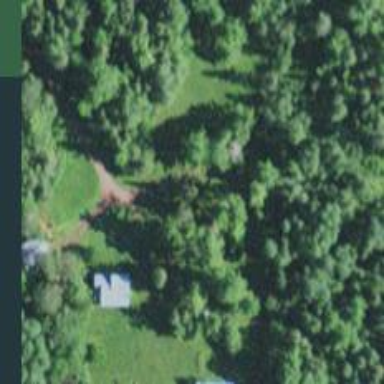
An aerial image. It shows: Driveway.